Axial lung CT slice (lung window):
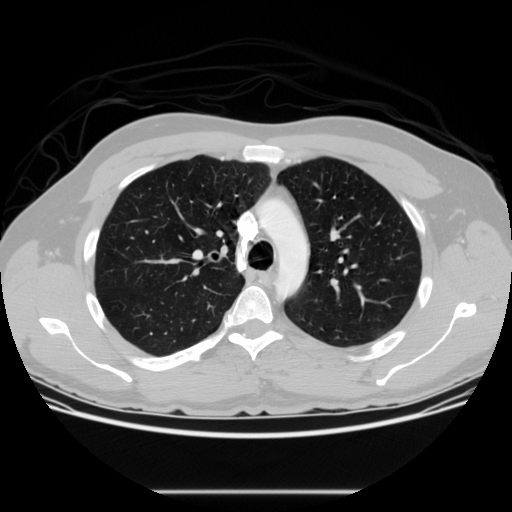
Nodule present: no